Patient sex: M
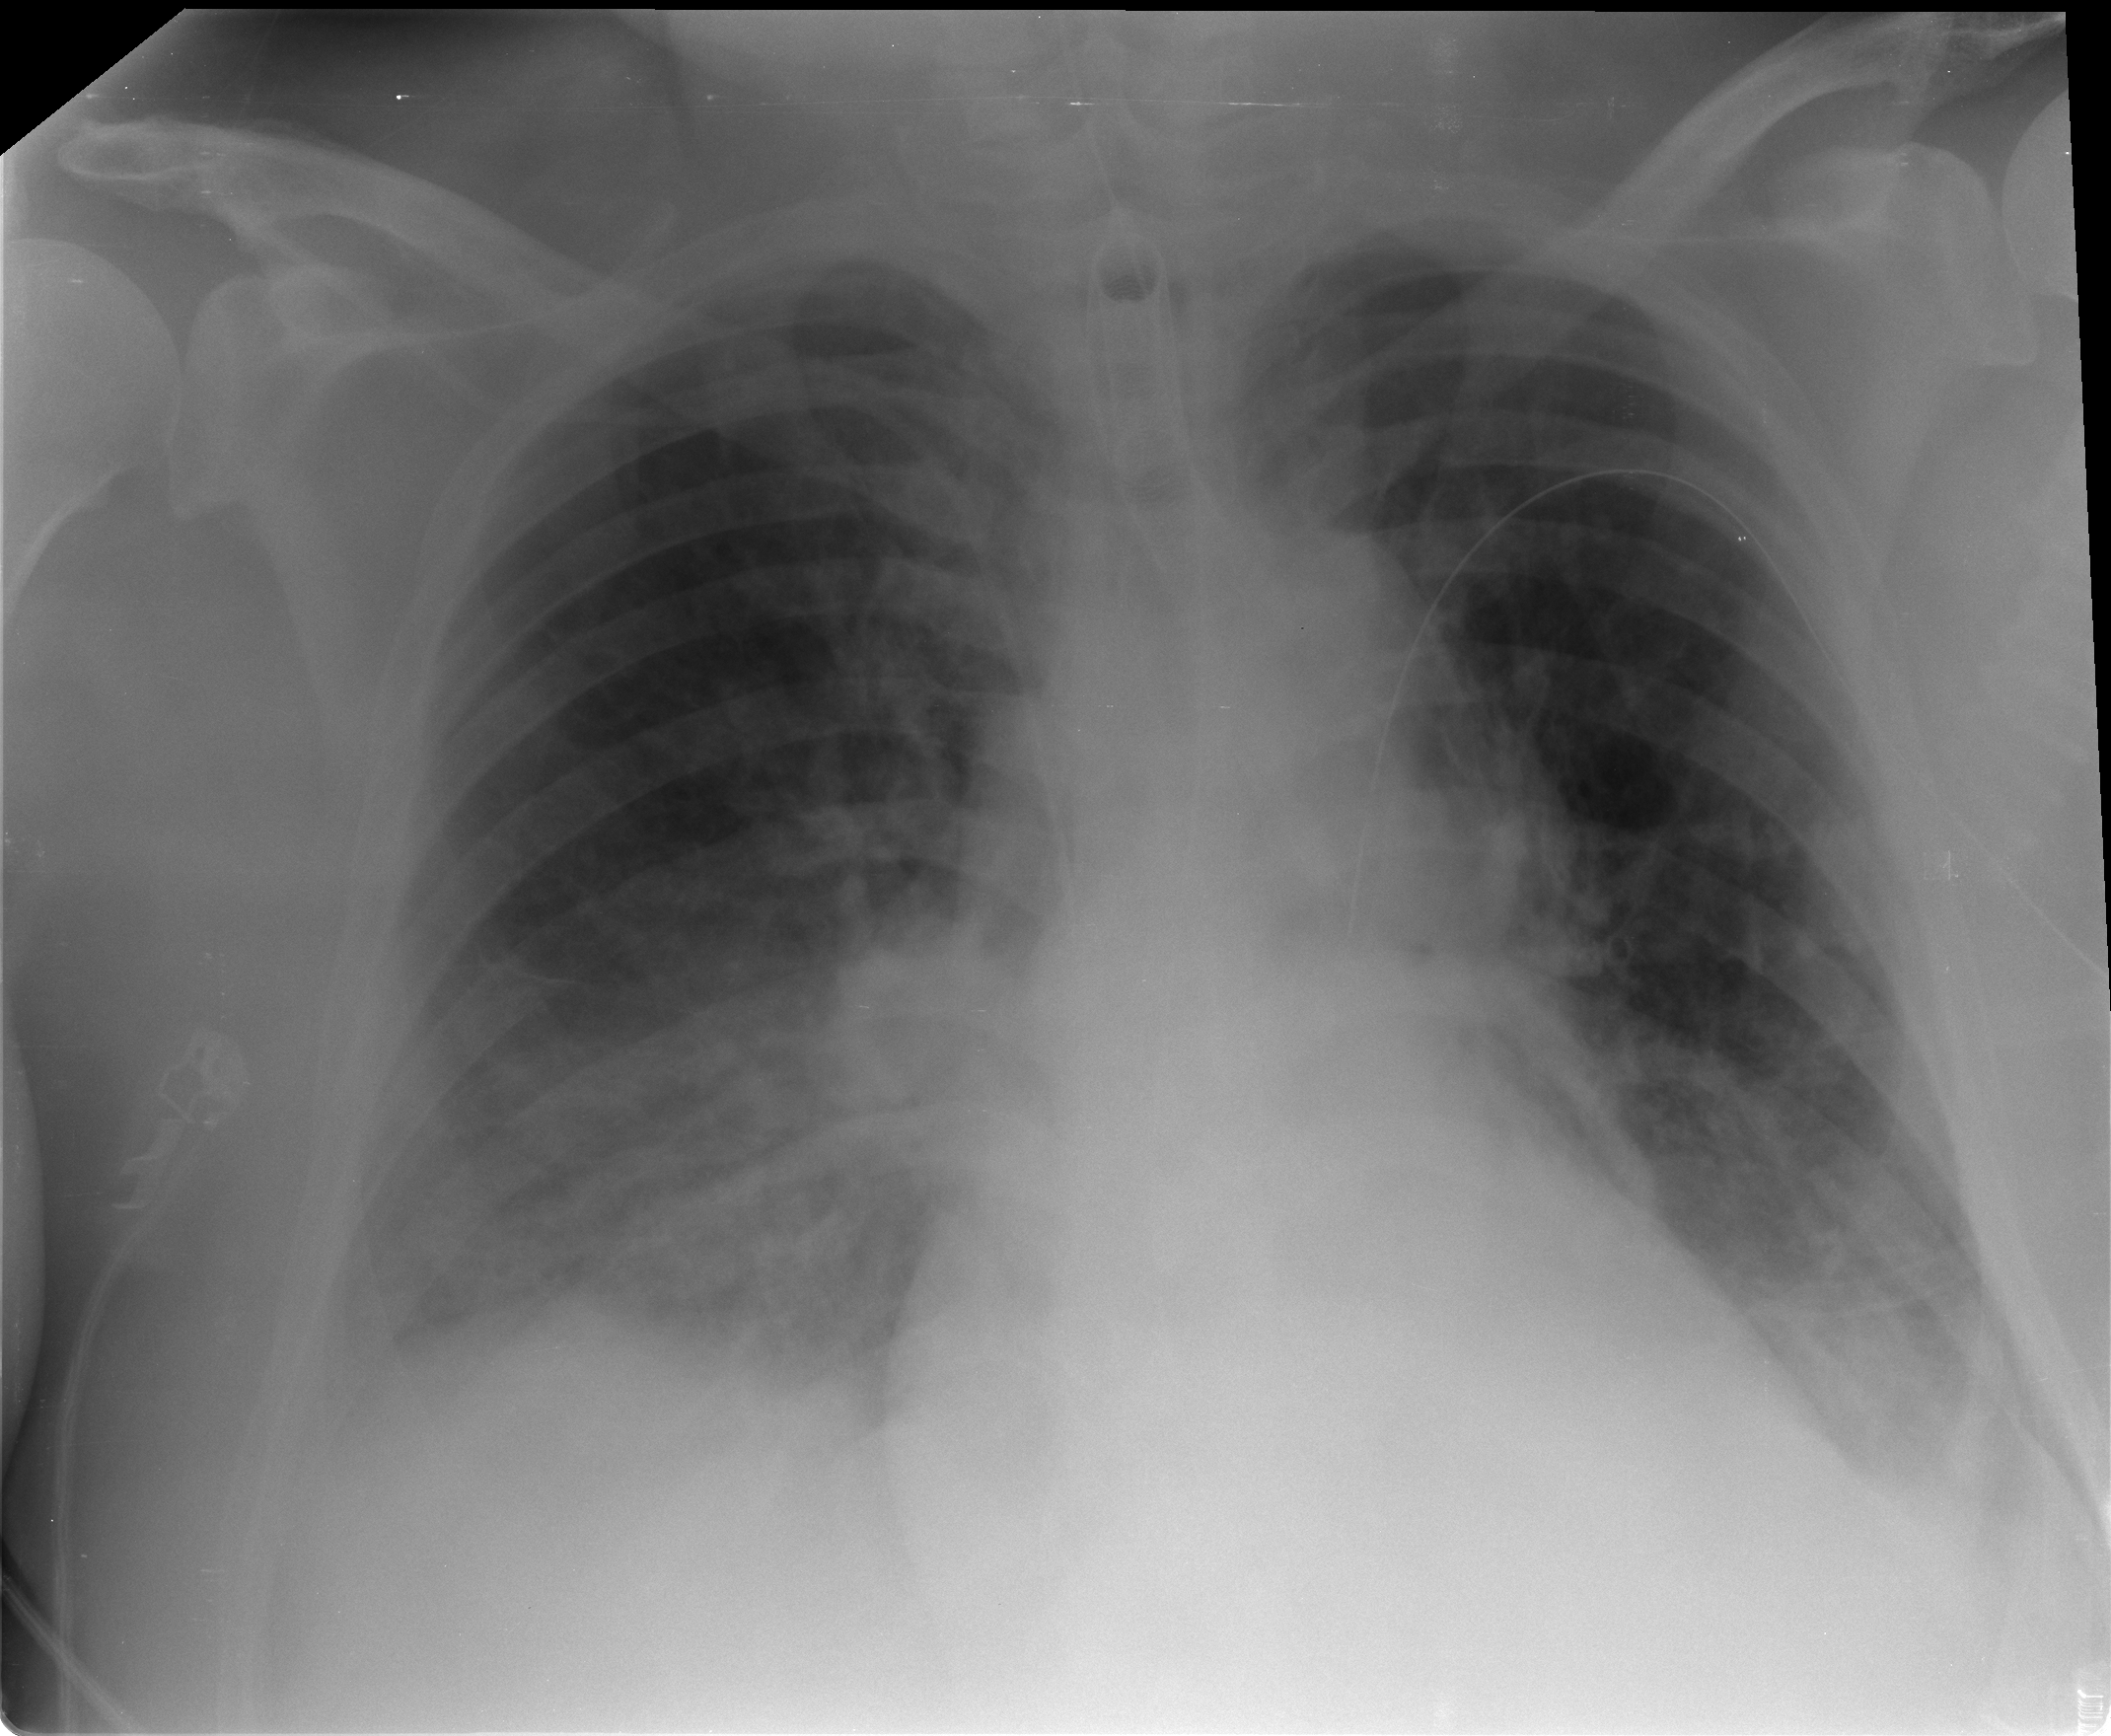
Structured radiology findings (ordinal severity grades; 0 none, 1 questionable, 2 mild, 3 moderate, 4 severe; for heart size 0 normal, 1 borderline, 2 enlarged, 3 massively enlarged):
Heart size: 2
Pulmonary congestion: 3
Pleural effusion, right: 2
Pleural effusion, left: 2
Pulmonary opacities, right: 2
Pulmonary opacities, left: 2
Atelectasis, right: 2
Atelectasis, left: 2